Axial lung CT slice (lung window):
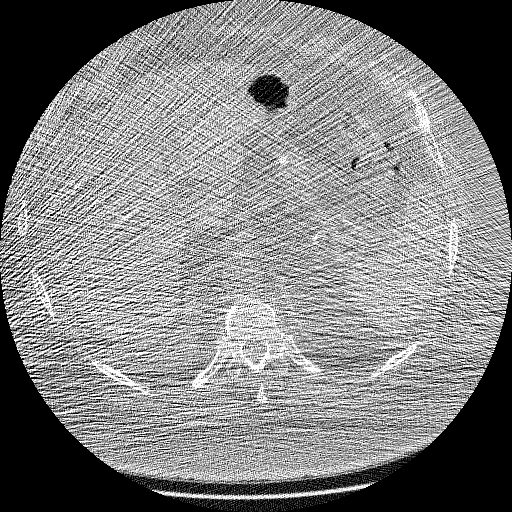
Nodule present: no